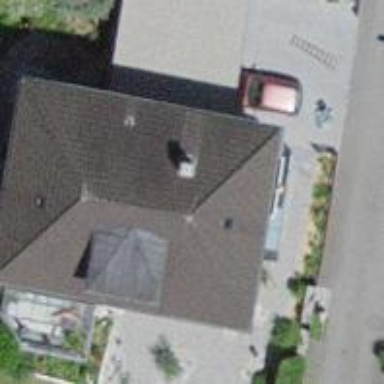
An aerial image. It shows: Hipped roof house.